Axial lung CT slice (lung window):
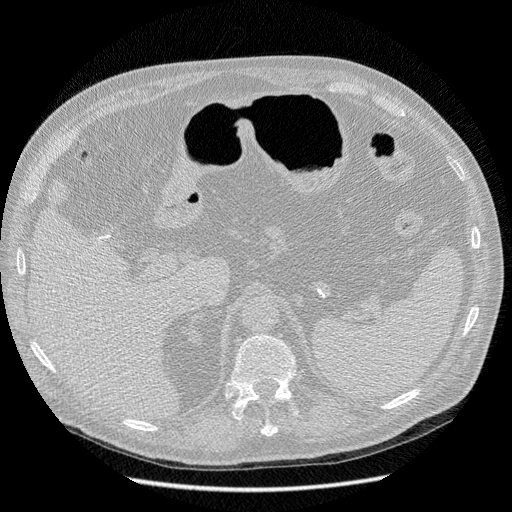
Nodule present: no